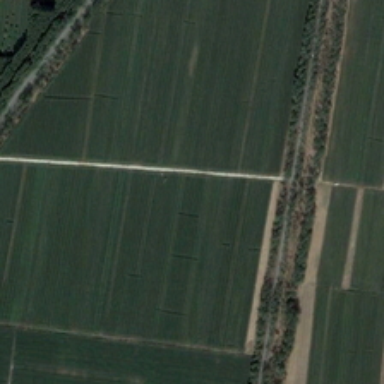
A road is in a piece of green farmland .